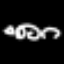
Label: squiggle